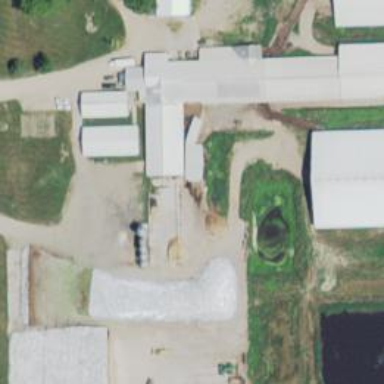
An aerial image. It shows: Silo.